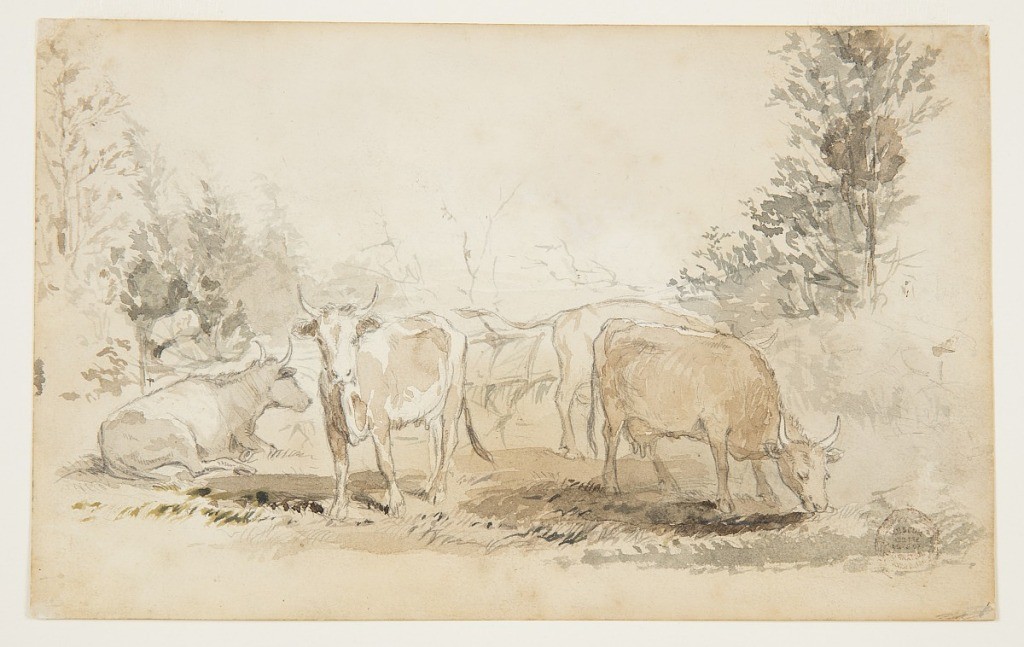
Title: Cows in a Pasture
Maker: Winslow Homer, American, 1836–1910
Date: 1858
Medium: Brush and black and brown wash, graphite on white wove paper
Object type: Drawing
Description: Four cows (one on the ground, one facing the viewer and two grazing) in a grassy pasture with trees on either side.